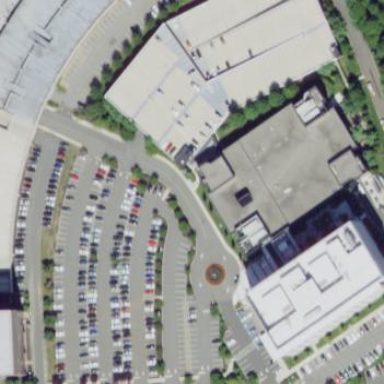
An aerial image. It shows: Office building.